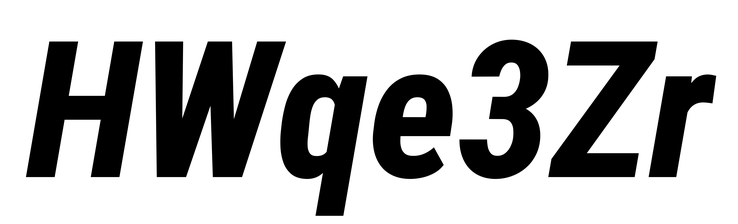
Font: Roboto-Italic_Condensed_ExtraBold_Italic